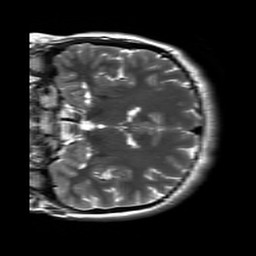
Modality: T2w
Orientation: coronal
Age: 26
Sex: female
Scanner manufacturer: siemens
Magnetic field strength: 3 T
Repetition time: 8.53 s
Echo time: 0.091 s